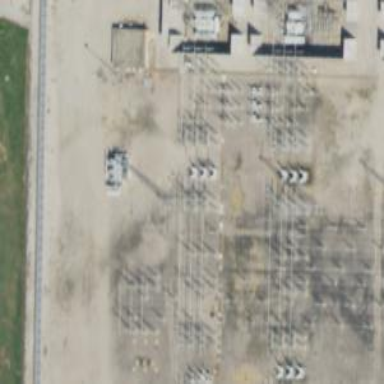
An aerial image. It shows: Switch used for power control.